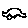
Label: car